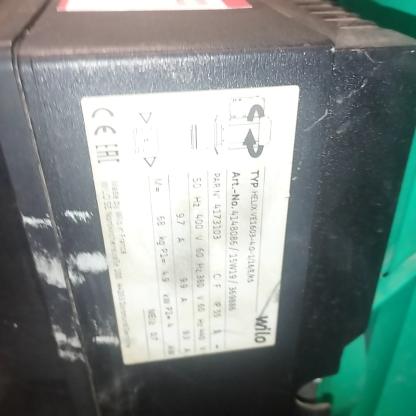
Klasa: tabliczka-znamionowa